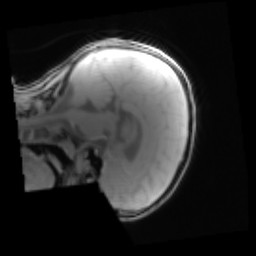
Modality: PDw
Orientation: sagittal
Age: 8
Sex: male
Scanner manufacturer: siemens
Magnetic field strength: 3 T
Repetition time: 0.25 s
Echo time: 0.00103 s